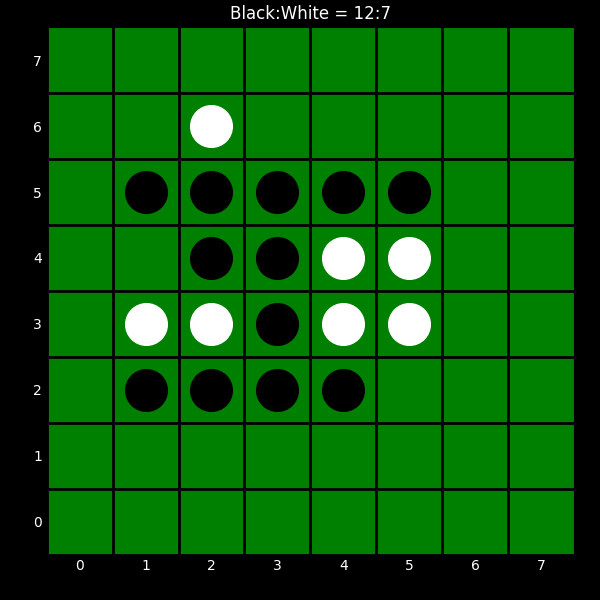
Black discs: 12
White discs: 7